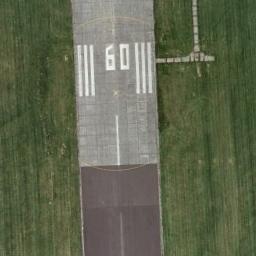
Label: runway